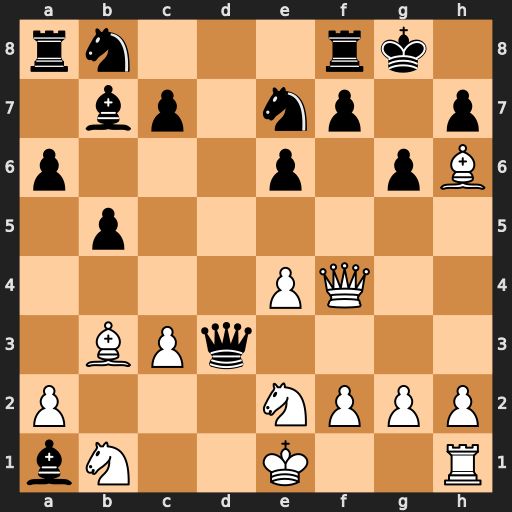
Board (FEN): rn3rk1/1bp1np1p/p3p1pB/1p6/4PQ2/1BPq4/P3NPPP/bN2K2R
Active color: w
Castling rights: K
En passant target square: -
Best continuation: Qf6 Qxb1+ Bd1 Bxc3+ Nxc3